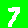
Digit: 7